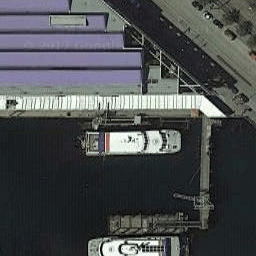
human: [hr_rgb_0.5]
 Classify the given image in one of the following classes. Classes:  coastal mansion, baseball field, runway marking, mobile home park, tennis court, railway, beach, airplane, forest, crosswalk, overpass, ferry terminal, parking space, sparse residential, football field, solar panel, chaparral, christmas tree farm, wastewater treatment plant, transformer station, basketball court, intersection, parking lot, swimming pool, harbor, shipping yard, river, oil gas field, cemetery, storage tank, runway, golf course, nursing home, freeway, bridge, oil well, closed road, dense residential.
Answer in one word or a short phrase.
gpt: ferry terminal